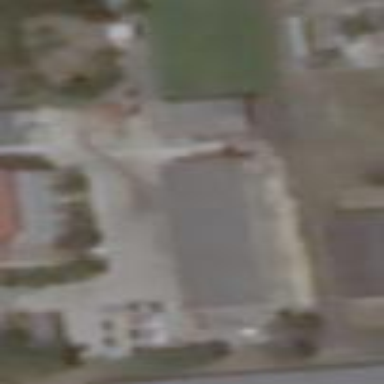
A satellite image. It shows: Fire station.